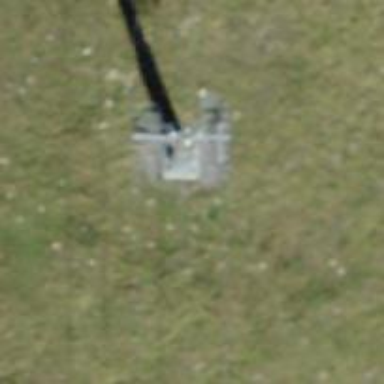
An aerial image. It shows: Pylon for aerialway.